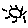
Label: sun